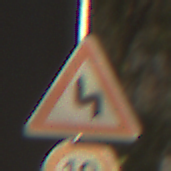
Verkehrszeichen: DoppelkurveZunaechstLinks
Zusatzzeichen unten: Geschwindigkeit10
Umgebung: Outdoor, Suburban
Tageszeit: SunriseSunset
Wetter: Clear
Licht: Natural
Jahreszeit: NotSpecified
Kontrast: HighContrast